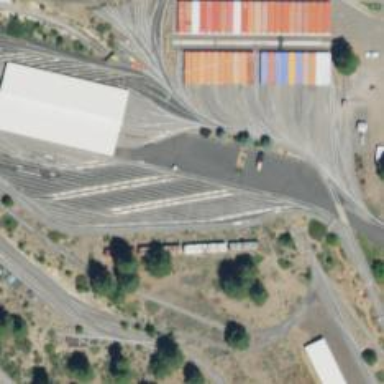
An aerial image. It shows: Miniature railway in service yard.